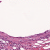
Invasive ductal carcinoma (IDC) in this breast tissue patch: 0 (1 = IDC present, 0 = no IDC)